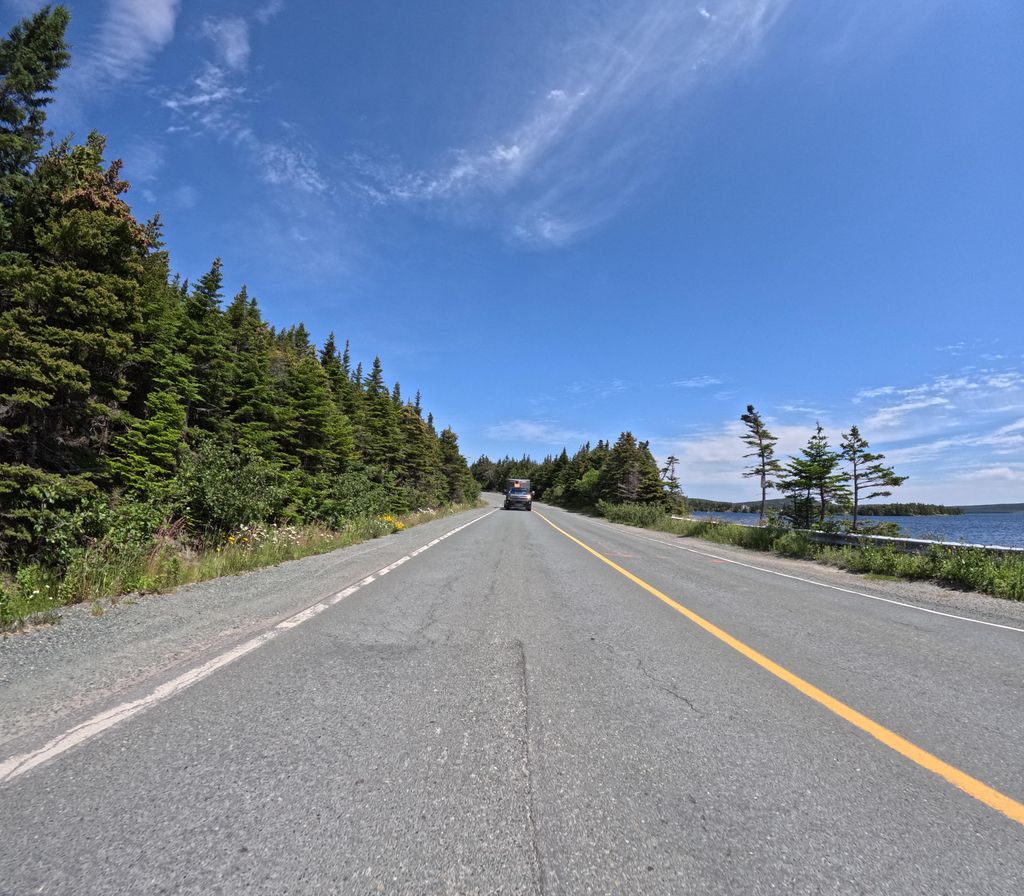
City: st_johns